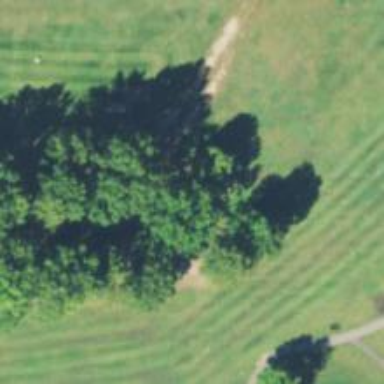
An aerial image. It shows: Golf fairway in the image.